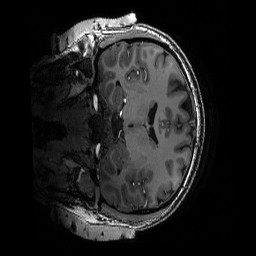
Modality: T1w
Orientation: coronal
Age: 29
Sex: male
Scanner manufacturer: siemens
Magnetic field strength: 6.98 T
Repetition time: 3.1 s
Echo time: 0.00242 s